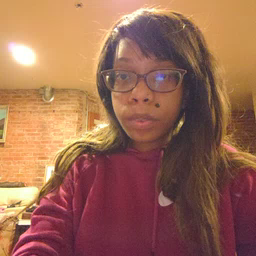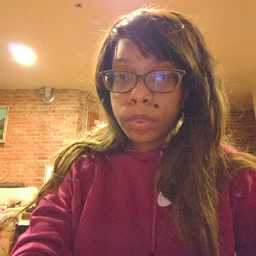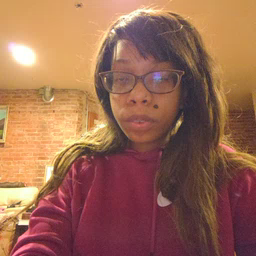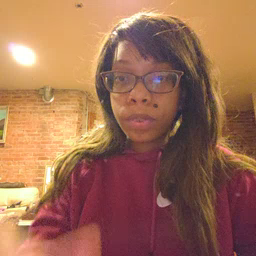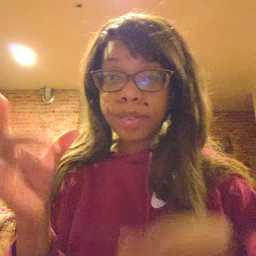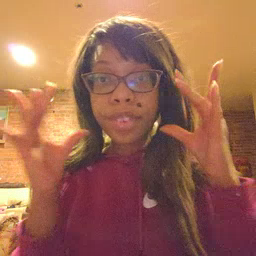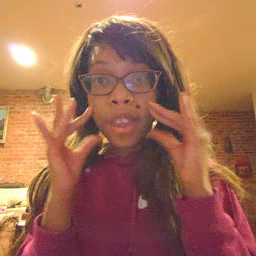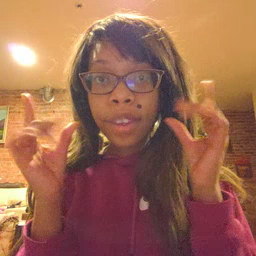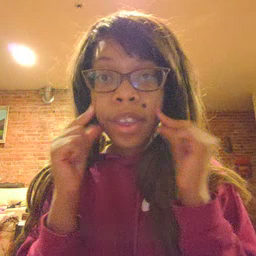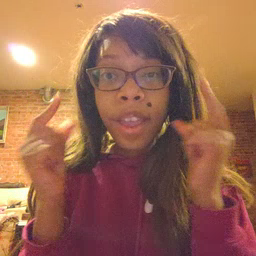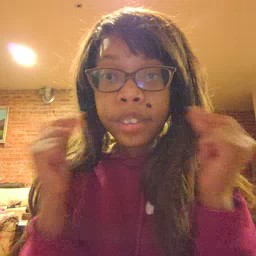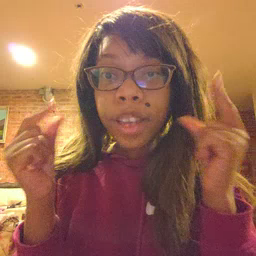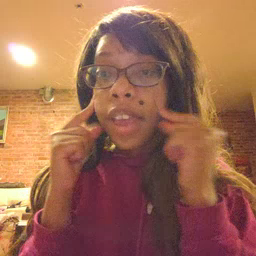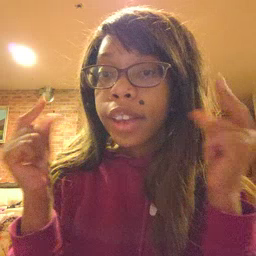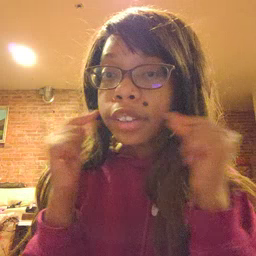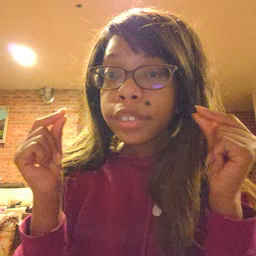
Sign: cat